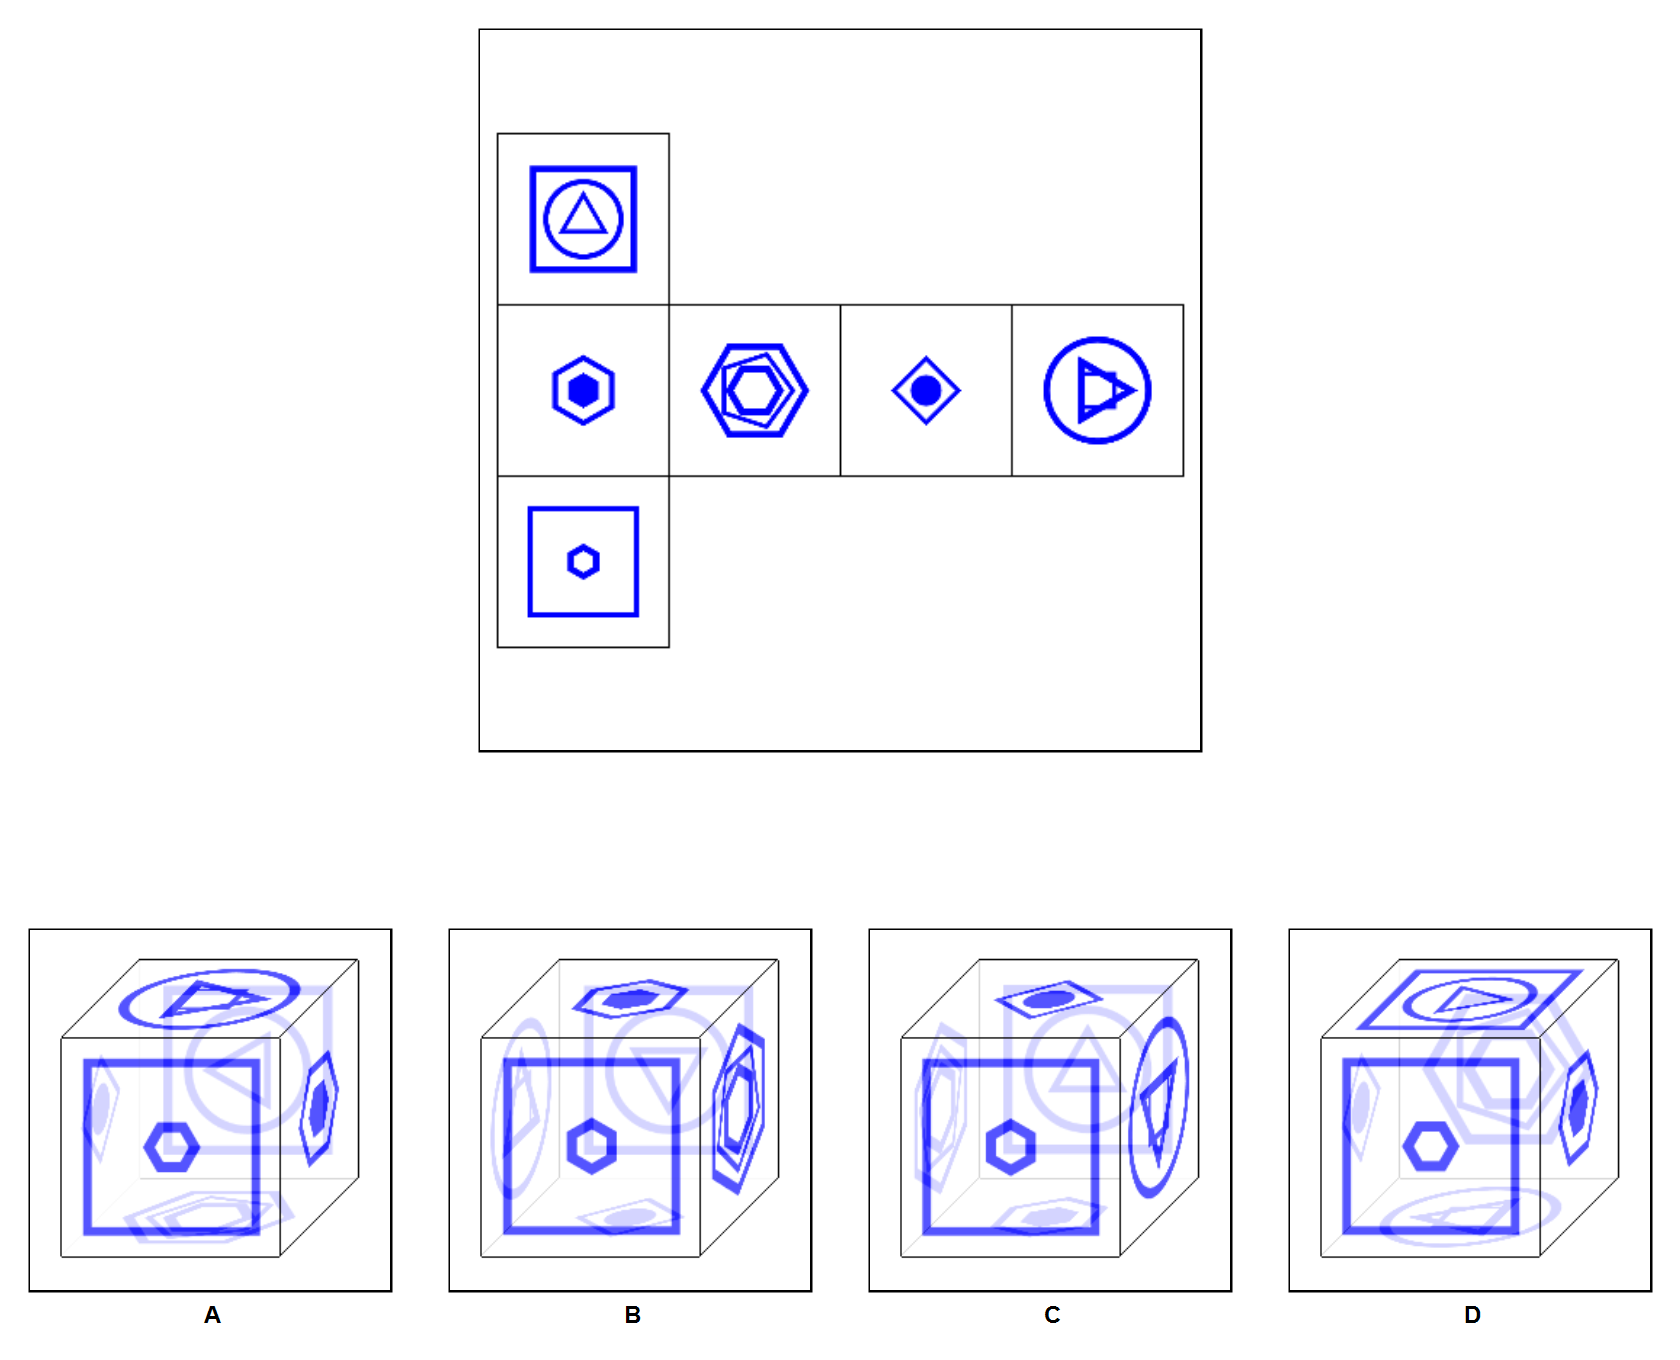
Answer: D